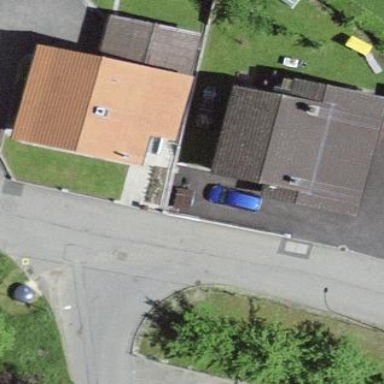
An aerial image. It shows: Residential building.